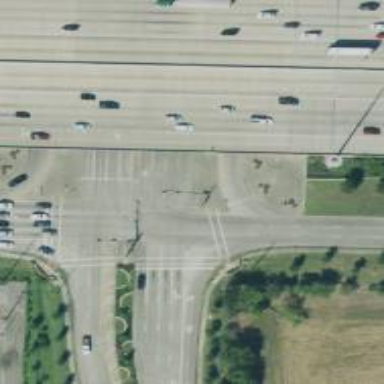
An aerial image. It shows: Frontage road connected to secondary link road.